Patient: sex F, age 43
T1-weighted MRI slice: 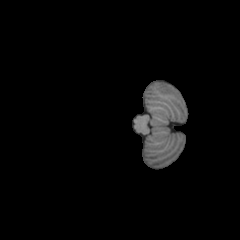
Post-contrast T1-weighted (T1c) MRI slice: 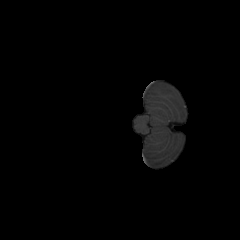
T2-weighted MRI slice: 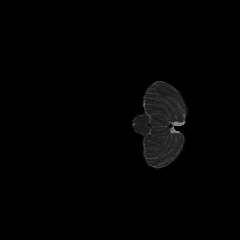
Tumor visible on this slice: no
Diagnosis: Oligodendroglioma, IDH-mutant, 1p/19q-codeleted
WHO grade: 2